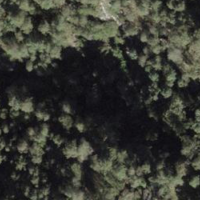
EUNIS habitat code: 43
Species observed at this site:
Geranium sanguineum